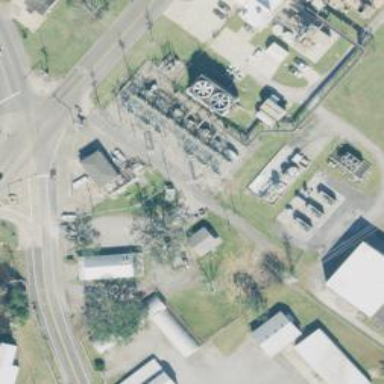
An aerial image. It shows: Switch for power supply.